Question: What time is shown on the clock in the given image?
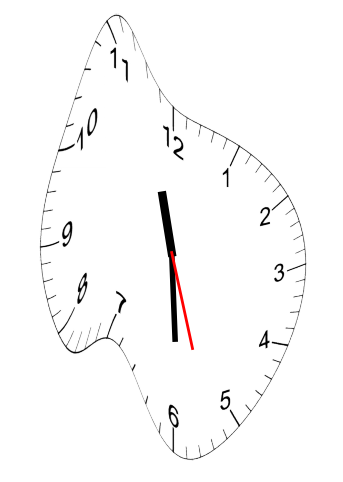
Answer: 11:29:27